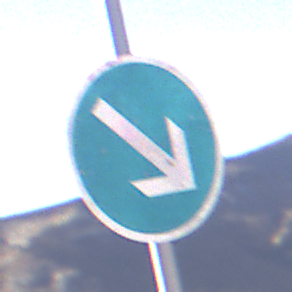
Verkehrszeichen: VorgeschriebeneVorbeifahrtRechts
Umgebung: Outdoor, Nature
Tageszeit: Midday
Wetter: Clear
Licht: Natural
Jahreszeit: NotSpecified
Kontrast: HighContrast